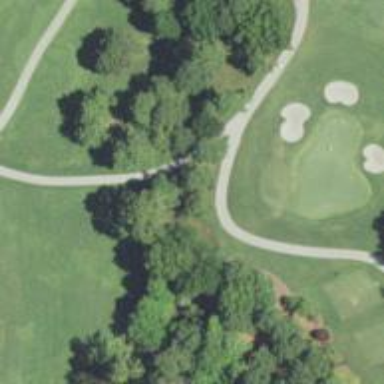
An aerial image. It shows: Path for both road and golf.